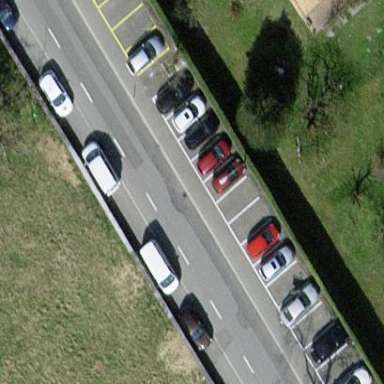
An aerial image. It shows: Parking lane designated for parking.